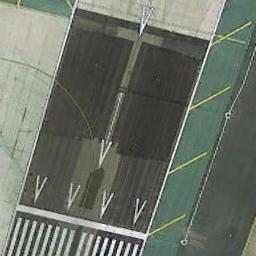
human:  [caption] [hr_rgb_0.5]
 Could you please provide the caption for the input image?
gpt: Next to the runway is a concrete floor with white and yellow short and thick line markings .

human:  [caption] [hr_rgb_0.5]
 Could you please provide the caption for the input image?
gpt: The runway goes through the lawn and other two roads connect to the runway .

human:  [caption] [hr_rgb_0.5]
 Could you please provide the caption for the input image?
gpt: The runway is on the open place .

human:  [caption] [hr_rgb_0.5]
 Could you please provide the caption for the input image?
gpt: Runways are marked with arrows and lines .

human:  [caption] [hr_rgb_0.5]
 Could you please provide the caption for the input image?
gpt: The runway is marked with white lines and arrows .